Question: I've a list of protein names(P1,P2,...,Pn) and they are categorized to three different expression levels High(H), medium(M) and Low(L) as measured in three experimental conditions (Exp1,Exp2, and Exp3).

I wish to make a plot as shown in the bottom part of the figure, with the name of the proteins at the left and name of experiments along the top and high, medium and low categories are indicated by Red,blue and green respectively.
I'm new to R, I would much appreciate any help.
Thanks in advance
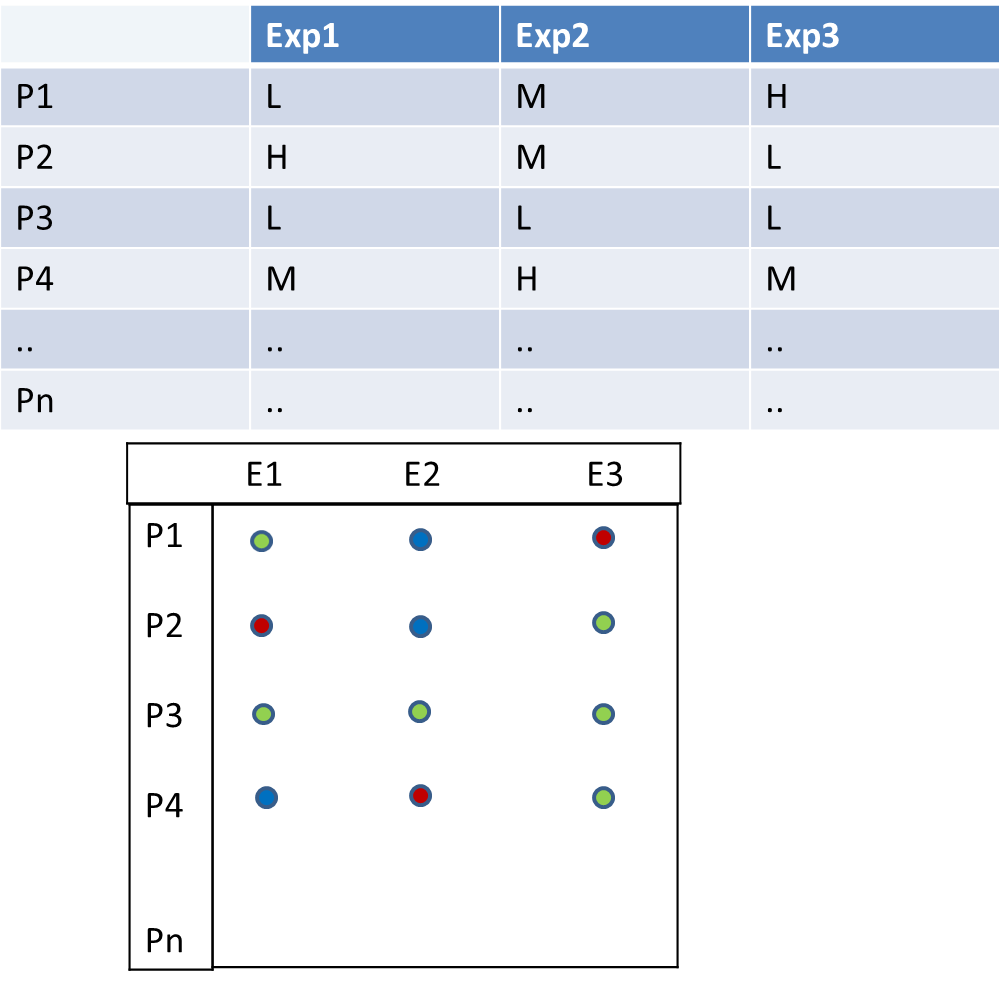
Answer: You can create a file with data formatted like this (tab delimited):
'''
pv exp val
1 1 H
2 1 L
3 1 L
4 1 M
1 2 H
2 2 H
3 2 M
4 2 H
1 3 L
2 3 L
3 3 L
4 3 M
'''
And used the following commands to grab and plot them:
'mat <- read.table(file.choose(),header=T)' # read the file into memory
'attach(mat)' # map the header names to variable names
'plot(pv~exp,col=val)' # plot the categories against each other and use 'val (H,M,L)' as the color array. R will assign those values to colors on its own. You can also create a color array using the val array to translate (H,M,L) to (Blue,Red,Green)... but there is other documentation out there for that.